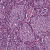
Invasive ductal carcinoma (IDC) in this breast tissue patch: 1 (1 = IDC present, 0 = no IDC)